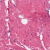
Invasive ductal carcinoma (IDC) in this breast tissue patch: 0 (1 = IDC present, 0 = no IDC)